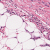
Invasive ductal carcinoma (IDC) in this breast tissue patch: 0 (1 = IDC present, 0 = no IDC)